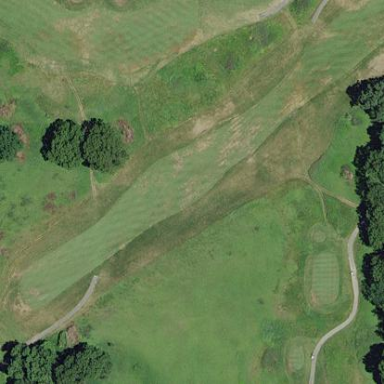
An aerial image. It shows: Rough grassy area used for golf.